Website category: jobs
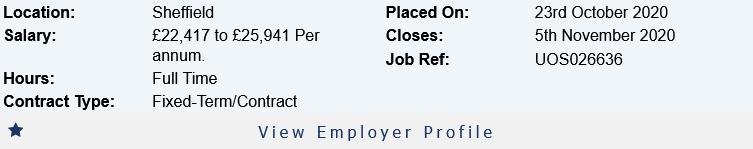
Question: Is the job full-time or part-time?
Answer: Full Time

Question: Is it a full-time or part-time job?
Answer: Full Time

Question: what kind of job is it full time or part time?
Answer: Full Time

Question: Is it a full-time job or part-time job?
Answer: Full Time

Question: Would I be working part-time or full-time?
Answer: Full Time

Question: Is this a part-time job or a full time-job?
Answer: Full Time

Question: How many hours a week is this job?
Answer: Full Time

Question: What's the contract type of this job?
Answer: Fixed-Term/Contract

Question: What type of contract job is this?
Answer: Fixed-Term/Contract

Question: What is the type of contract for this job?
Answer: Fixed-Term/Contract

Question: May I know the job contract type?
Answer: Fixed-Term/Contract

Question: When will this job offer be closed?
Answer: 5th November 2020

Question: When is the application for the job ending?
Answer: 5th November 2020

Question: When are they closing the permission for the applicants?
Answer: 5th November 2020

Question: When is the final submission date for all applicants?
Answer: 5th November 2020

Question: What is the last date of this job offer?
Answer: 5th November 2020

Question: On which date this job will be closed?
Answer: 5th November 2020

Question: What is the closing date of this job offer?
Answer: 5th November 2020

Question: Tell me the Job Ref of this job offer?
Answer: UOS026636

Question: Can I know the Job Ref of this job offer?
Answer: UOS026636

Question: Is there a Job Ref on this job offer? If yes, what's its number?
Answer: UOS026636

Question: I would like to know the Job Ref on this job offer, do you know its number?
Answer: UOS026636

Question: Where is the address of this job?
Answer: Sheffield

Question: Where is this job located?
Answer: Sheffield

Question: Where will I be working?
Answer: Sheffield

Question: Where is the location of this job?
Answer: Sheffield

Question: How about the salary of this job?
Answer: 22,417 to 25,941 Per annum.

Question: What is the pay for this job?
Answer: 22,417 to 25,941 Per annum.

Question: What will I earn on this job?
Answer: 22,417 to 25,941 Per annum.

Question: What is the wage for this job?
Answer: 22,417 to 25,941 Per annum.

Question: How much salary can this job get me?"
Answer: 22,417 to 25,941 Per annum.

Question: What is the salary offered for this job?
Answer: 22,417 to 25,941 Per annum.

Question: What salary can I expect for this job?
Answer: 22,417 to 25,941 Per annum.

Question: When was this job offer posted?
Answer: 23rd October 2020

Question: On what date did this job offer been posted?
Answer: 23rd October 2020